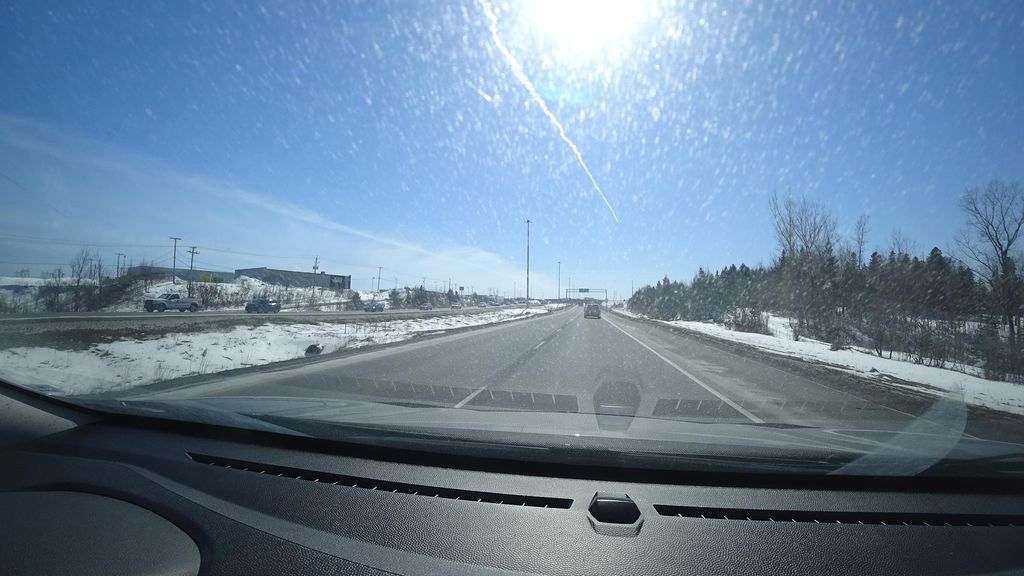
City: quebec_city